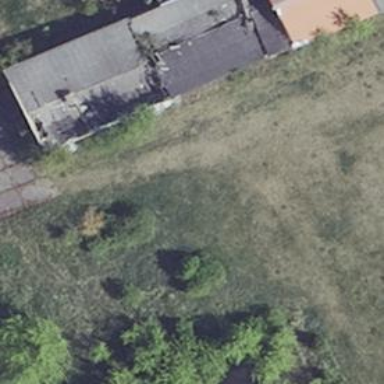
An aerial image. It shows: Farm auxiliary building.